Question: '''
<div class="col-xs-6 col-sm-4">
<div class="panel panel-primary">
<div class="panel-heading">Recently Filtered</div>
<table class="table table-striped">
<tr><td>Sensor ID</td><td>Temperature</td><td>Voltage</td><td>Date</td>
<tr><td>Sensor ID</td><td>Temperature</td><td>Voltage</td><td>Date</td>
<tr><td>Sensor ID</td><td>Temperature</td><td>Voltage</td><td>Date</td>
<tr><td>Sensor ID</td><td>Temperature</td><td>Voltage</td><td>Date</td>
</table>
</div>
</div>
'''
The table inside a panel is overflowing when I zoom in, here's a picture example
What's the proper mark up accommodating this problem? I know that it can scale properly for sure.
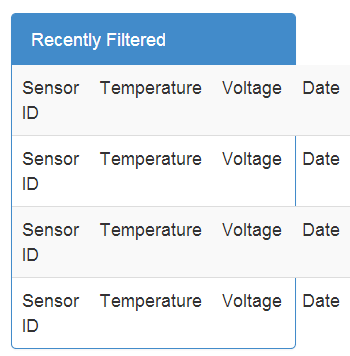
Answer: You could always add '.table-responsive' class to the table to get it scroll horizontally. Example:
'''
<div class="table-responsive">
<table class="table table-striped">
...
</table>
</div>
'''
If that isn't what you're wanting, you'll need to lower the font size to make it fit better.